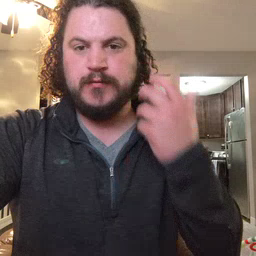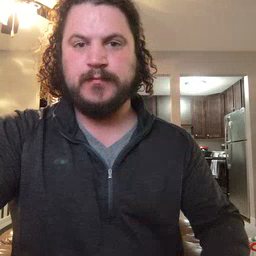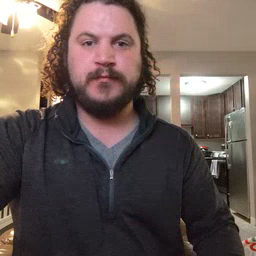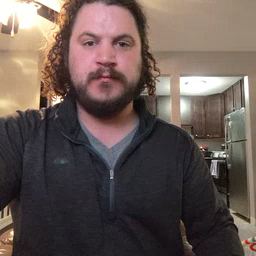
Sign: tiger